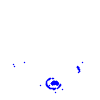
Particle: electron